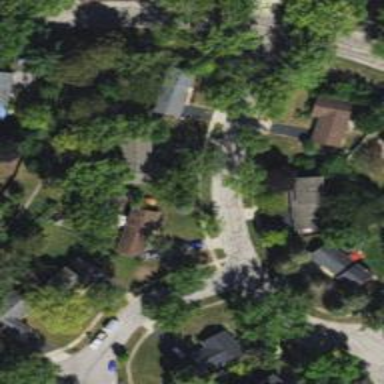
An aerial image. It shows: Residential road with separate asphalt sidewalk.